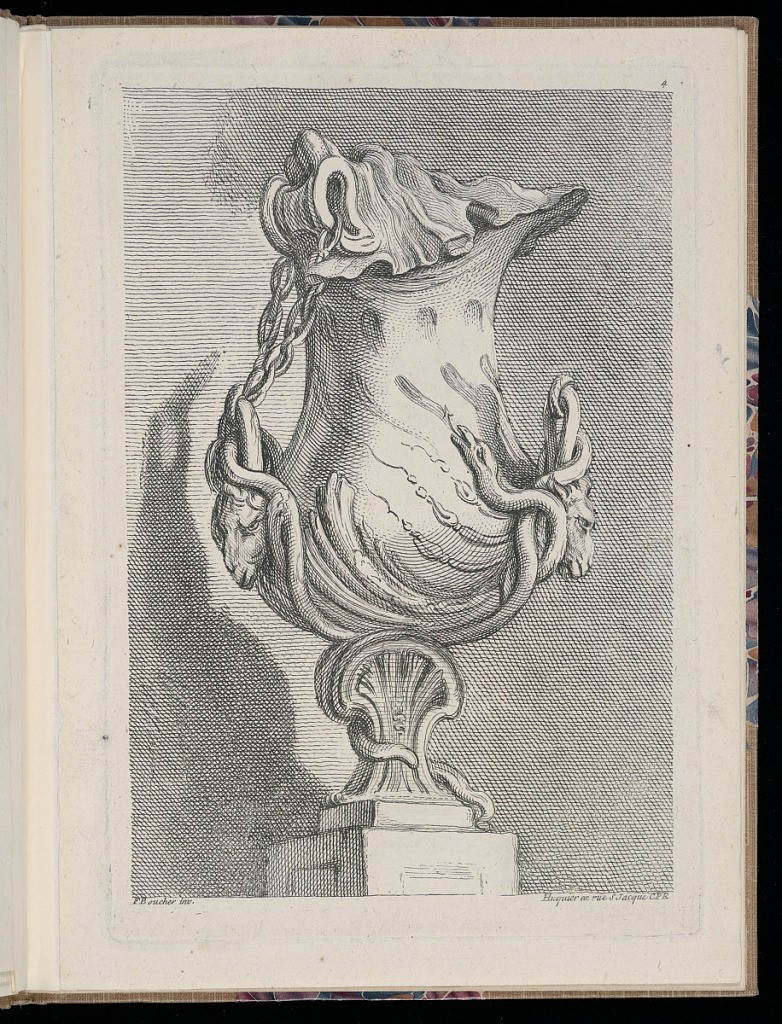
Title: Ornamental Vase Design
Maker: François Boucher, French, 1703–1770
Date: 1738–72
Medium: Etching on cream laid paper
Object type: Bound print
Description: Vase in the form of a ewer. A shell-shaped lid is attached to the left handle by a chain. The chain connects to a knob handle composed of a ram's head decorated with snakes; this motif is repeated on the opposite side. The vase is elevated on a small, stepped plinth. The plate is signed and lettered.